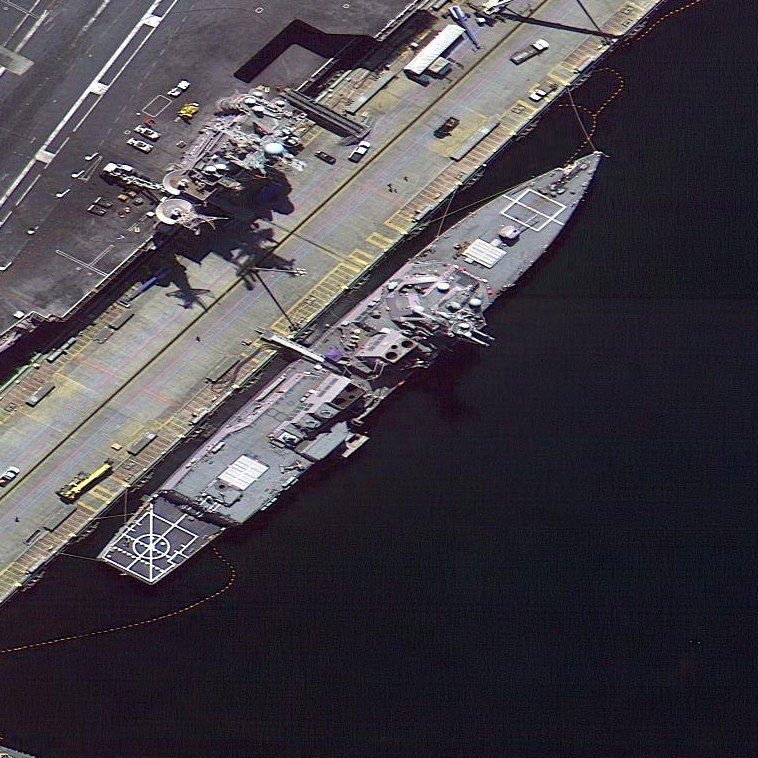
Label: destroyer